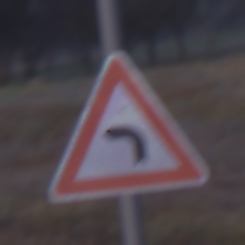
Verkehrszeichen: KurveLinks
Umgebung: Outdoor, Nature
Tageszeit: SunriseSunset
Wetter: Clear
Licht: Natural
Jahreszeit: NotSpecified
Kontrast: LowContrast